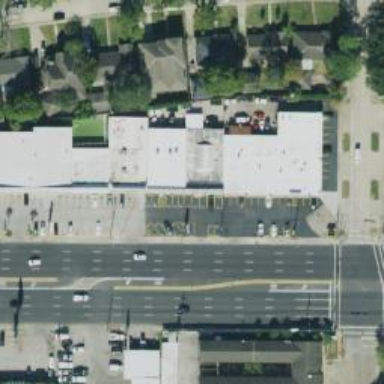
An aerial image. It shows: Convenience shop.